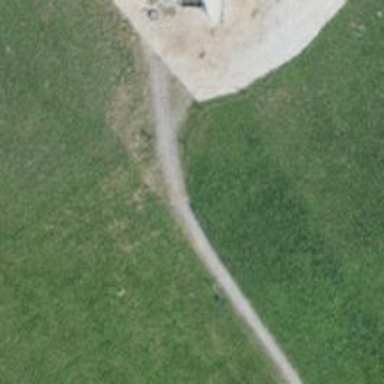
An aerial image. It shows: Gravel path.